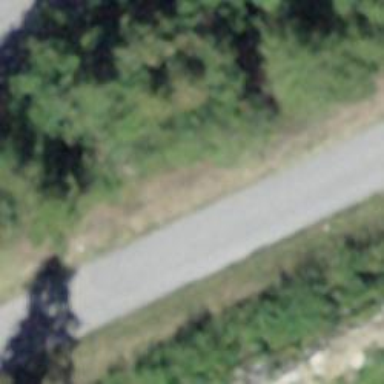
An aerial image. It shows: Unclassified road with asphalt surface.